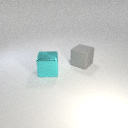
large gray rubber cube to the right of large cyan metal cube